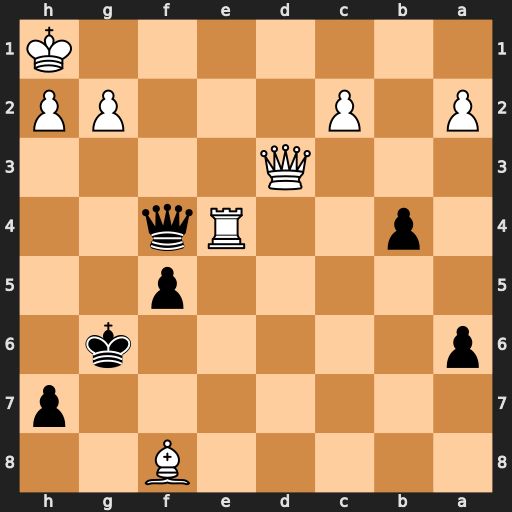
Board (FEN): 5B2/7p/p5k1/5p2/1p2Rq2/3Q4/P1P3PP/7K
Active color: b
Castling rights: -
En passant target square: -
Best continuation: Qc1+ Re1 Qxe1+ Qf1 Qxf1#